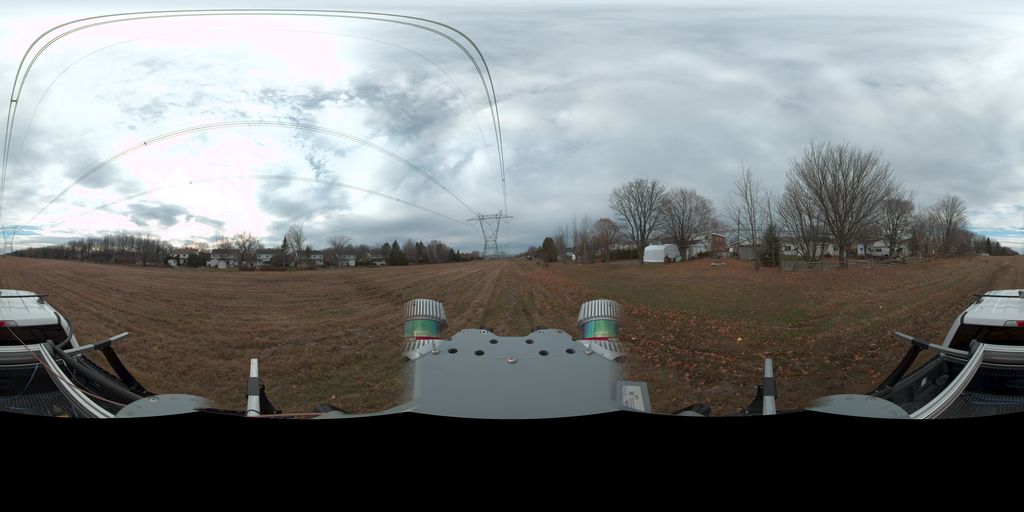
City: quebec_city